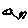
Label: bird